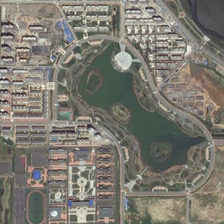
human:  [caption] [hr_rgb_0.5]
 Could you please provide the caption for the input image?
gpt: many buildings are around a park with a pond .

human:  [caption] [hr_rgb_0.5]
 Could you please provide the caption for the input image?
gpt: many buildings are around a park with a pond .

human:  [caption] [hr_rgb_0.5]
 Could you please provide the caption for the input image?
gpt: many buildings are around a park with a pond .

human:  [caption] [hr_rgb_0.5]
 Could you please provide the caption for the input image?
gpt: many buildings are around a park with a pond .

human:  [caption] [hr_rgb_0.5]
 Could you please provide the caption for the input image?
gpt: many buildings are around a park with a pond .